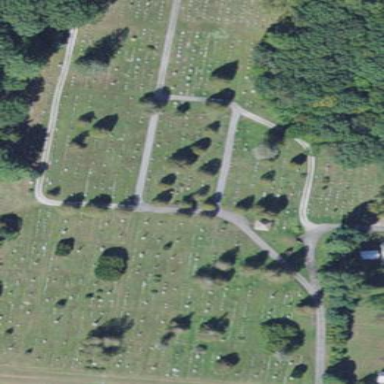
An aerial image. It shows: Cemetery.